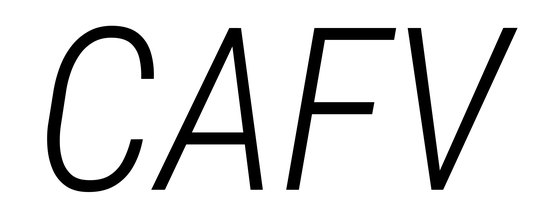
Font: Roboto-Italic_Condensed_Light_Italic